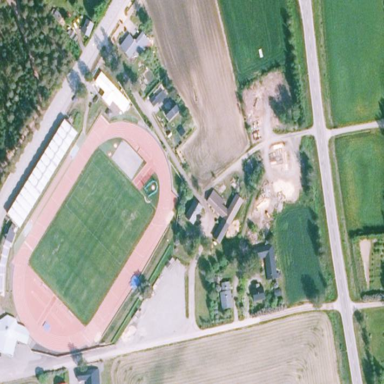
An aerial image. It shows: Athletics sports center.